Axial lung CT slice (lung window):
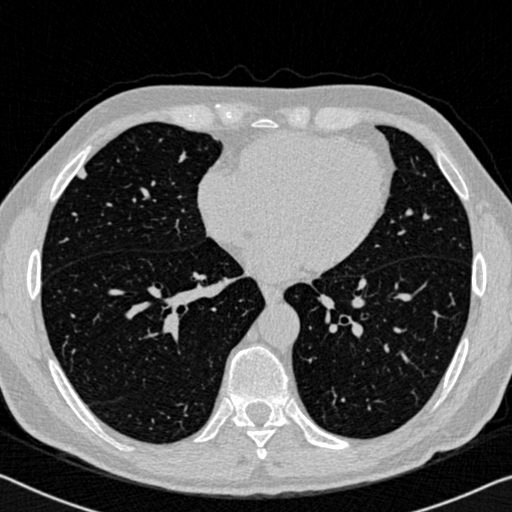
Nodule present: yes
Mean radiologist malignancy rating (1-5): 2.75